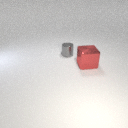
small gray metal cylinder behind large red metal cube